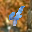
Label: 4